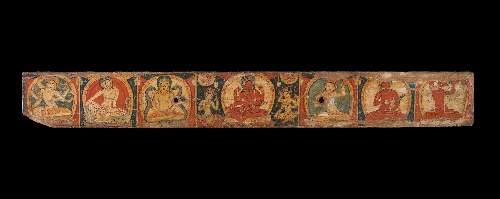
Date: 12th century
Object type: Manuscript cover
Classification: Paintings
Medium: Distemper on wood
Culture: Nepal (Kathmandu Valley)
Dimensions: 2 3/32 x 17 7/16 in. (5.3 x 44.3 cm)
Department: Asian Art
Credit line: Gift of Richard and Peggy Danziger, 1986
Accession year: 1986
Repository: Metropolitan Museum of Art, New York, NY
Tags: Bodhisattvas|Avalokiteshvara|Deities